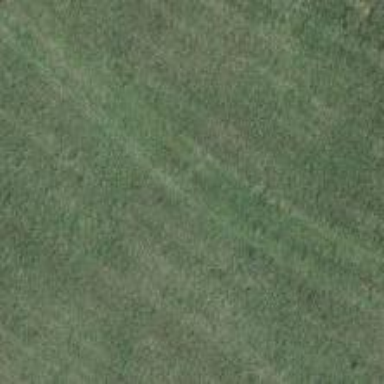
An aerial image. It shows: Well-maintained grass path. The tracktype is grade1.